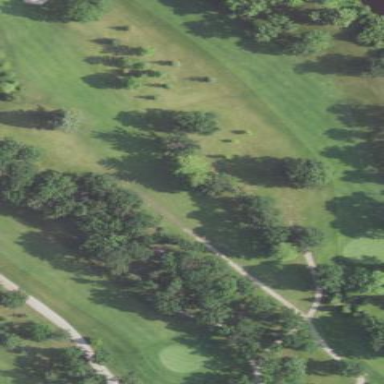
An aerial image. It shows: Scenic golf fairway.